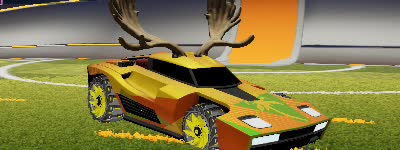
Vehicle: breakout